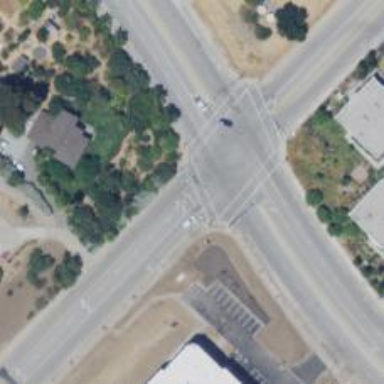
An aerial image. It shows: Solid stop line on the road.